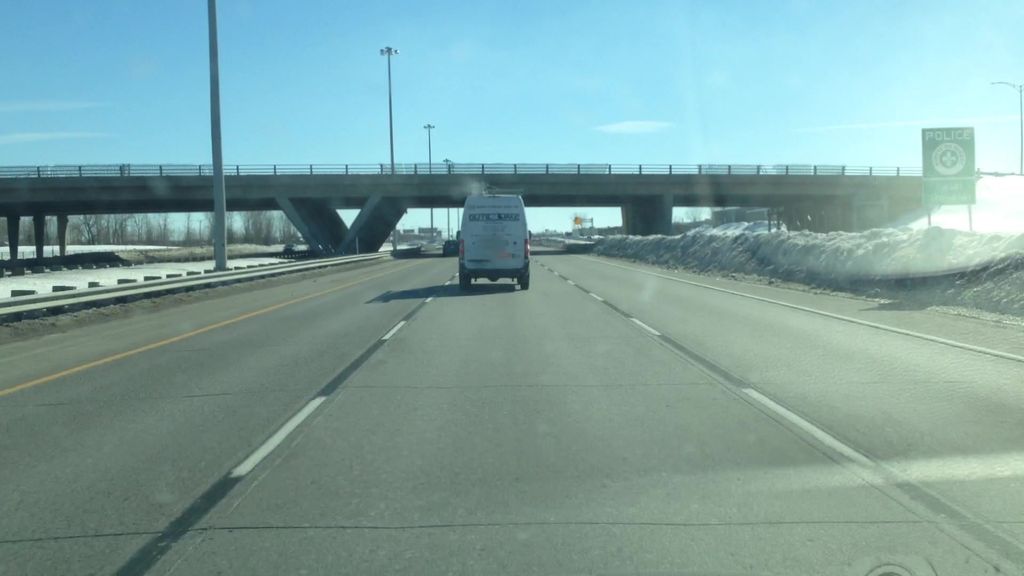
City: montreal